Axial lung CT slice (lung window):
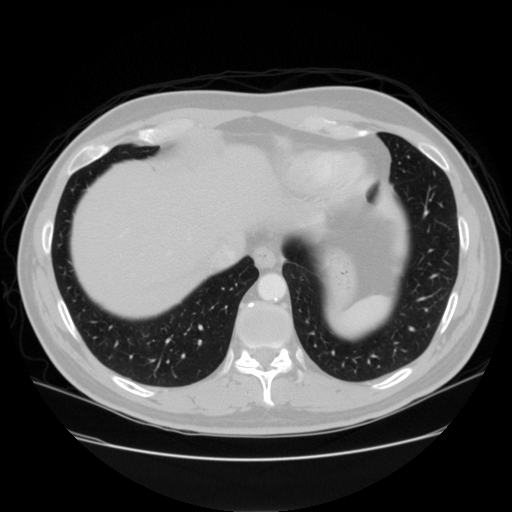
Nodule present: no